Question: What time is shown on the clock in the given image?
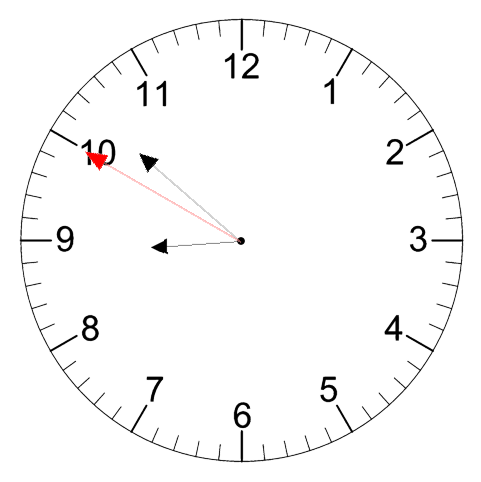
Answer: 08:51:50